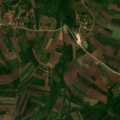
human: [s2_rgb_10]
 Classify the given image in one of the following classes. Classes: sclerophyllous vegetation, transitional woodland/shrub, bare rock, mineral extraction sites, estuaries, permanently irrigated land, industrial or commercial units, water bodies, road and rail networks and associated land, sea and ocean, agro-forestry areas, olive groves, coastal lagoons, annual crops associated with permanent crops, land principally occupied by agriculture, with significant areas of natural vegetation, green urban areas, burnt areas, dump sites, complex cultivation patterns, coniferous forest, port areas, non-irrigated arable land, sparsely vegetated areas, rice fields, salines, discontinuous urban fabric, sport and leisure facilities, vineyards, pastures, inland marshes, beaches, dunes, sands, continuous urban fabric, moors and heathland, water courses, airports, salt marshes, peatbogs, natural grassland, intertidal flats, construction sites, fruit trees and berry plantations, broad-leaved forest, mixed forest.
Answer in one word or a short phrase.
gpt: non-irrigated arable land, complex cultivation patterns, land principally occupied by agriculture, with significant areas of natural vegetation, broad-leaved forest